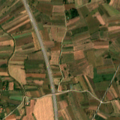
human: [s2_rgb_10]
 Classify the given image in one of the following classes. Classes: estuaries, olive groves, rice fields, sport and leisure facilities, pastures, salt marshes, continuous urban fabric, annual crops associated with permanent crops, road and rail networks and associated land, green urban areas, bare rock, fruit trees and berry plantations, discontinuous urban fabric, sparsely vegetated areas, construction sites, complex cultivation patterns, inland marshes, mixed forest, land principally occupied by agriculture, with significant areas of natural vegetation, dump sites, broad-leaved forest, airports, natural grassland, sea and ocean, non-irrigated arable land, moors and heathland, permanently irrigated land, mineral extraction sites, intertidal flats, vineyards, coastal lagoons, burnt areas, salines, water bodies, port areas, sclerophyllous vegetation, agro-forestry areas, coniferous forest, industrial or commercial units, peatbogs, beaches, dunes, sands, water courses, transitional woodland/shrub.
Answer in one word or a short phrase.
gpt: discontinuous urban fabric, non-irrigated arable land, complex cultivation patterns